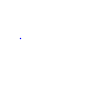
Particle: proton